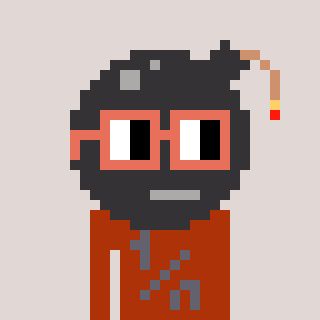
a pixel art character with square orange glasses, a bomb-shaped head and a hotbrown-colored body on a warm background